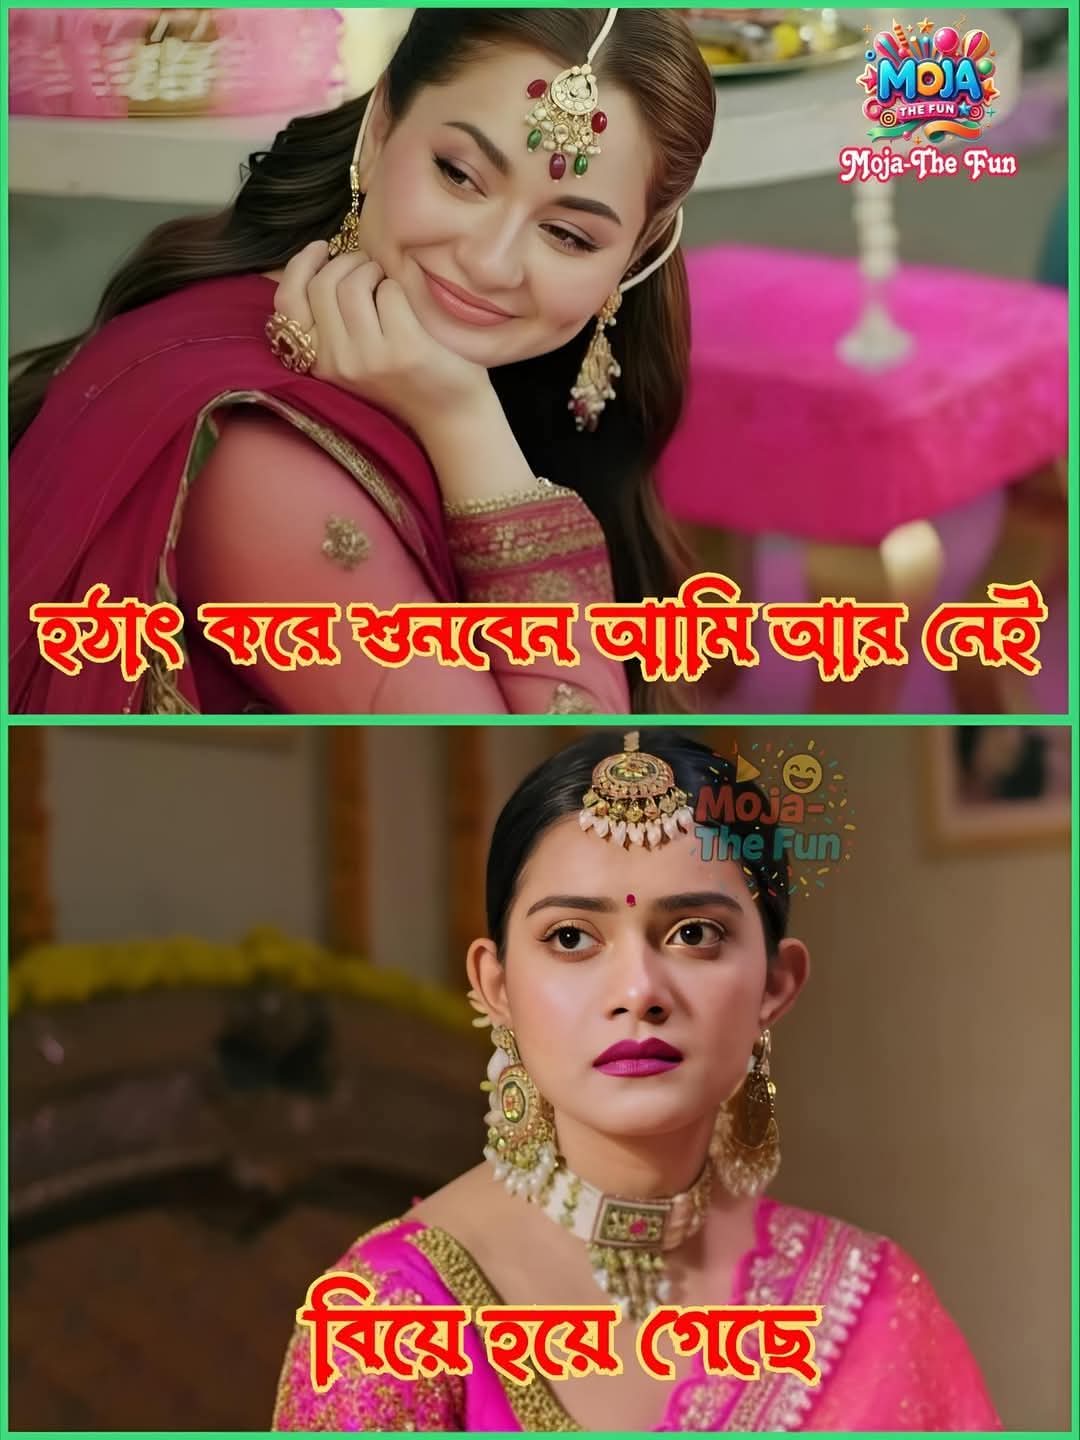
Text: হঠাৎ করে শুনবেন আমি আর নেই
বিয়ে হয়ে গেছে
Label: Non Hate